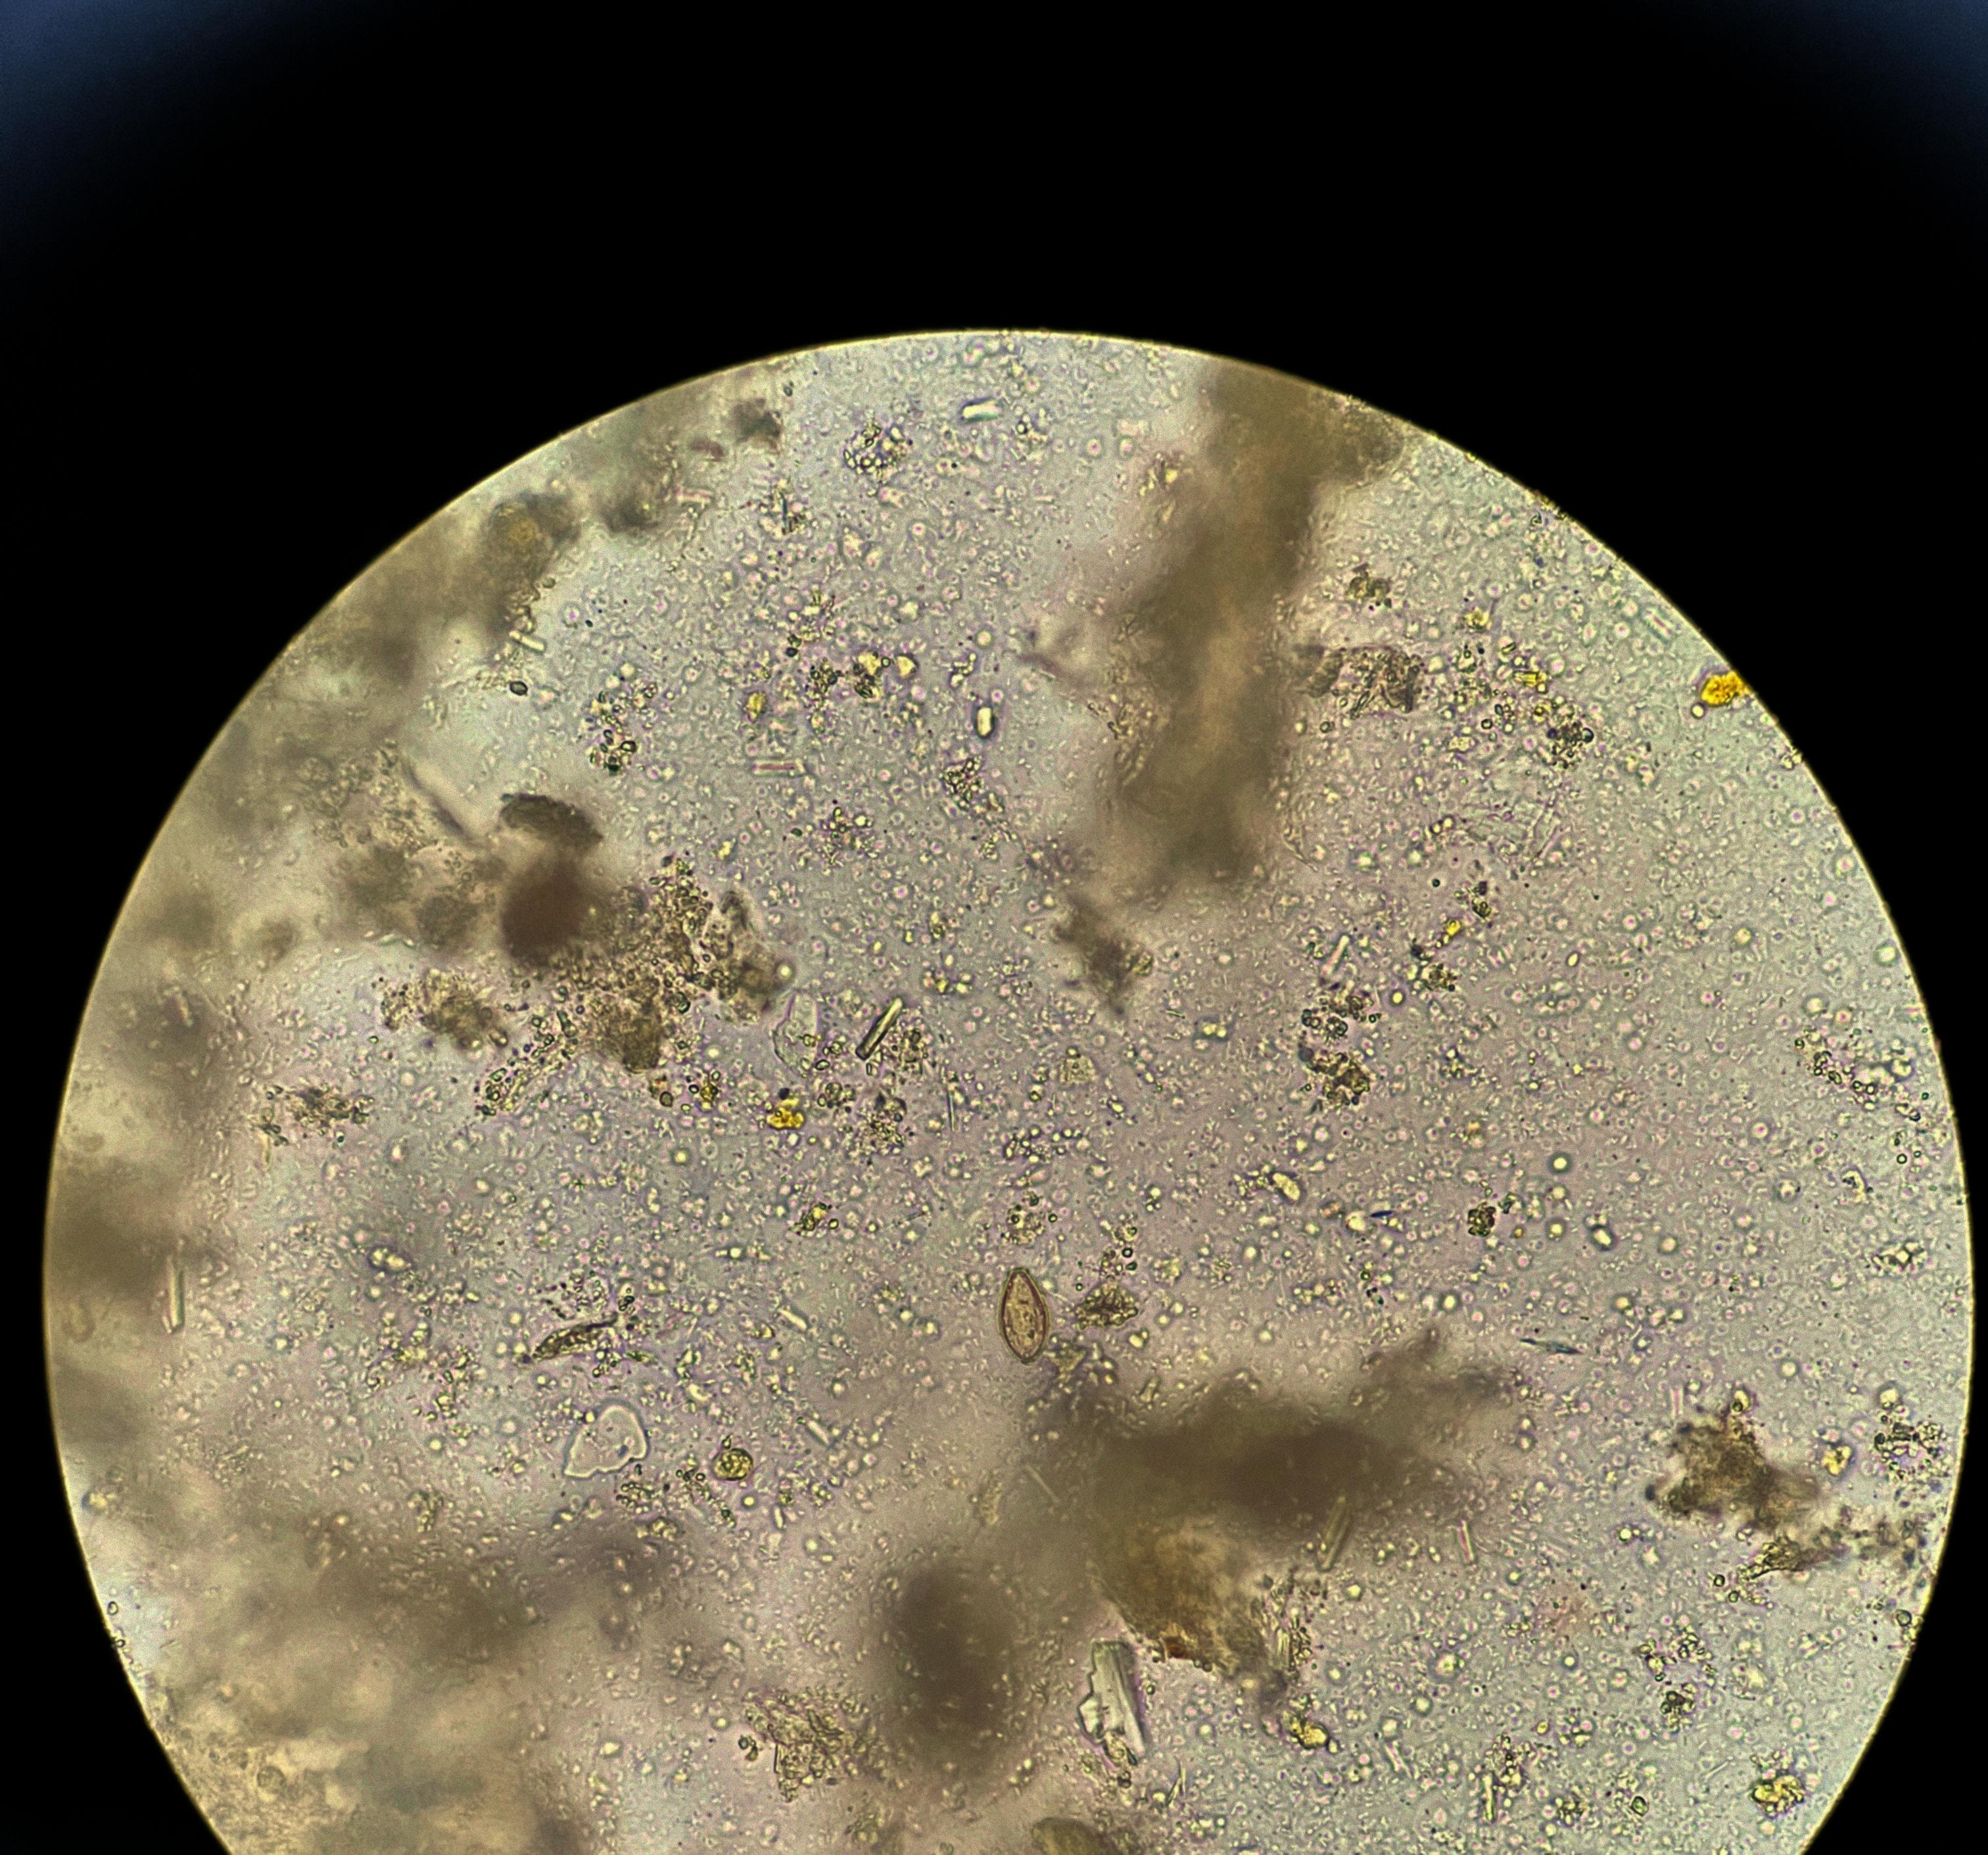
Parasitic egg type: Opisthorchis viverrine